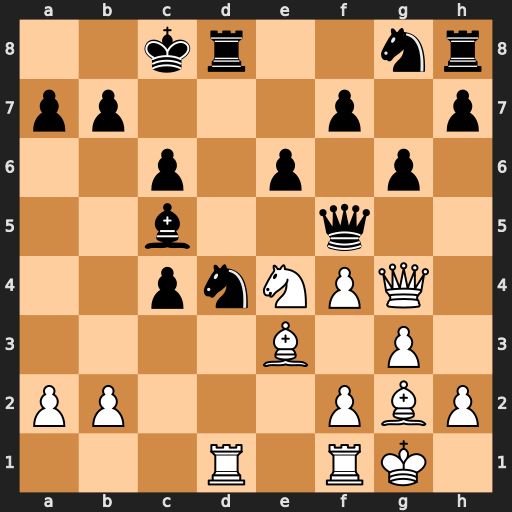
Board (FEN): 2kr2nr/pp3p1p/2p1p1p1/2b2q2/2pnNPQ1/4B1P1/PP3PBP/3R1RK1
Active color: w
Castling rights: -
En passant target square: -
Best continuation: Qxf5 exf5 Nxc5 Ne2+ Kh1 Rxd1 Rxd1